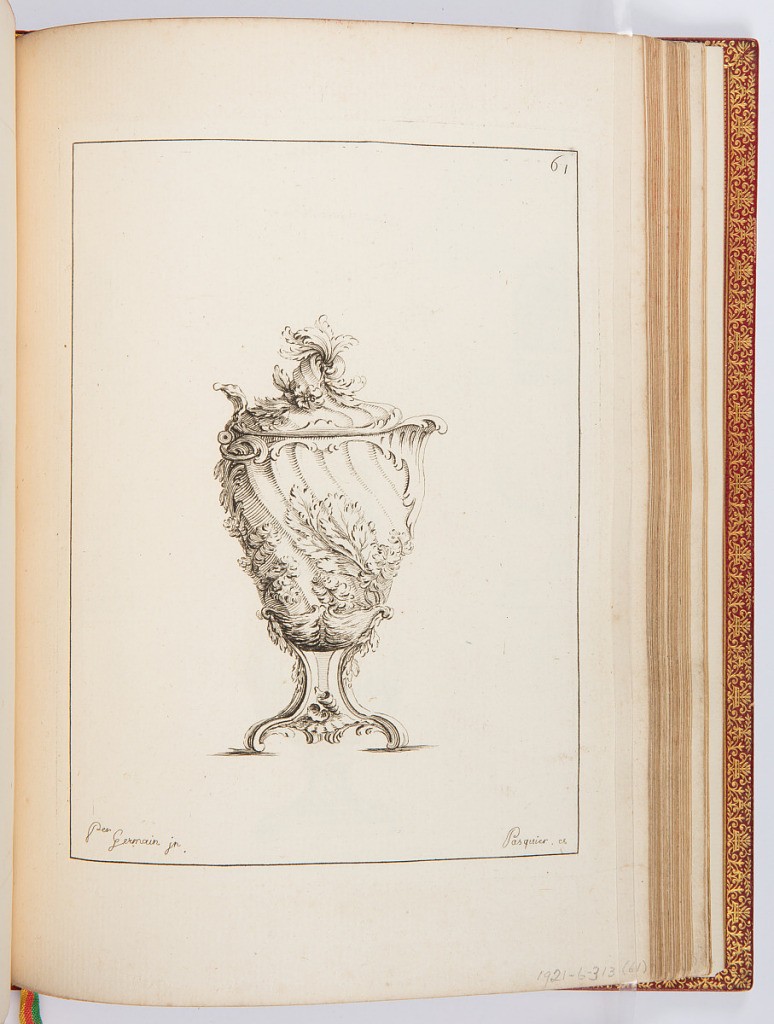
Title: Moutardier
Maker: Pierre Germain, French, 1703 - 1783
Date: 1748
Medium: Etching on laid paper
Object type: Print
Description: Design for a mustard pot decorated with ornament motifs including branches, rinceaux, scrolls, and a raised foot. The plate is signed and numbered.